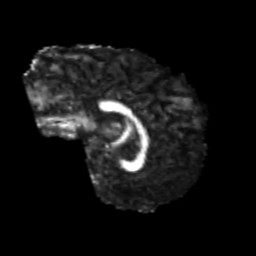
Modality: FA
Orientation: sagittal
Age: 25
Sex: female
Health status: healthy
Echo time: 0.074 s